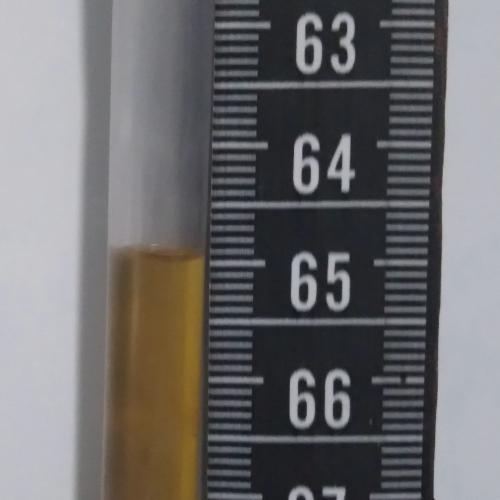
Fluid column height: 64.9 cm